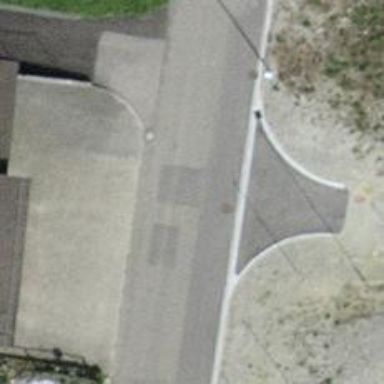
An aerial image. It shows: Unclassified road with paved surface.